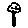
Label: tree